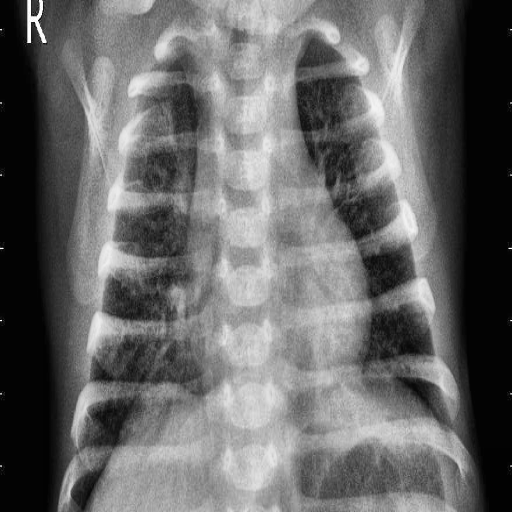
Finding: PNEUMONIA